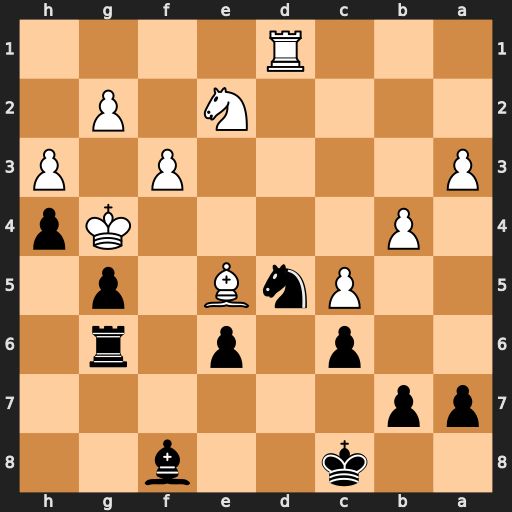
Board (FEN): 2k2b2/pp6/2p1p1r1/2PnB1p1/1P4Kp/P4P1P/4N1P1/3R4
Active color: b
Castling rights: -
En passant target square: -
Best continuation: Ne3+ Kh5 Rh6+ Kxg5 Nxd1